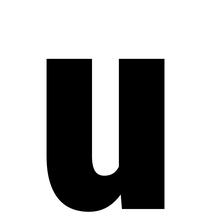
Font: Roboto_Condensed_Black